Interaction volume radius: 10 \u00c5
Interaction volume height: 25 \u00c5
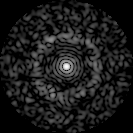
Disorder parameter: 0.8244